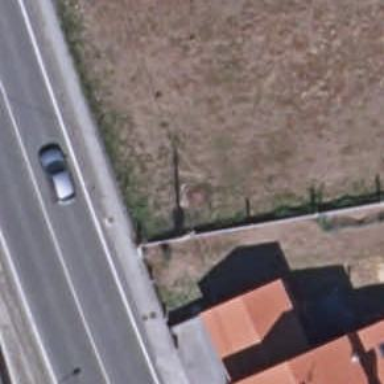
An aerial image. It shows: Fence.